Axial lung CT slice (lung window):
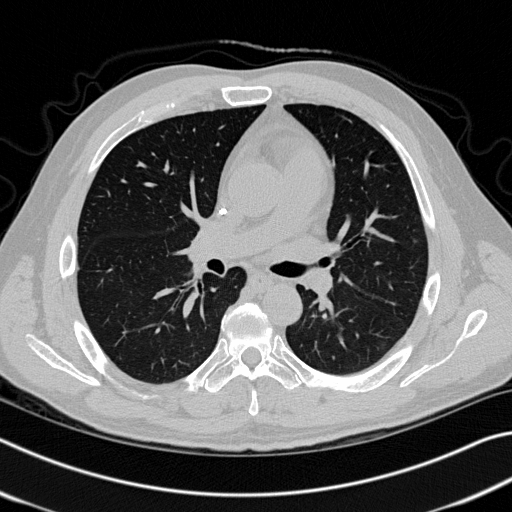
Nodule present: no